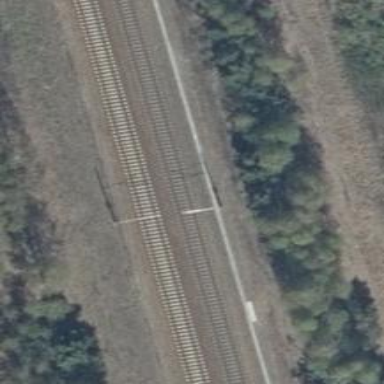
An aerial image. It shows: Milestone along the railway track with catenary mast.